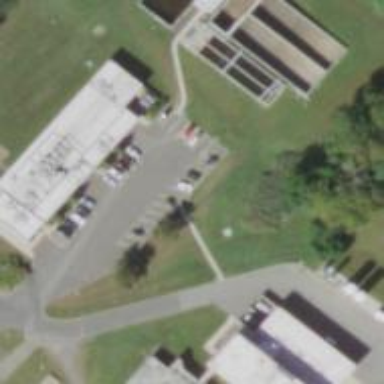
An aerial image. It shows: Service building.